Field crop: maize
Growth stage: 2
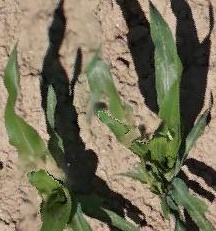
Species: maize